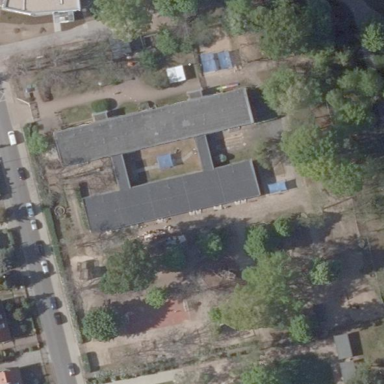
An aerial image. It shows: Kindergarten.